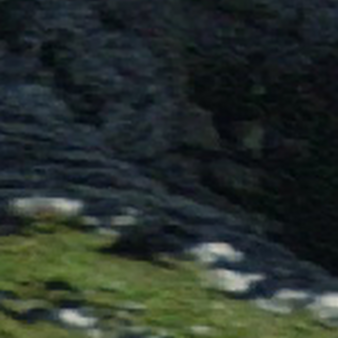
Label: other